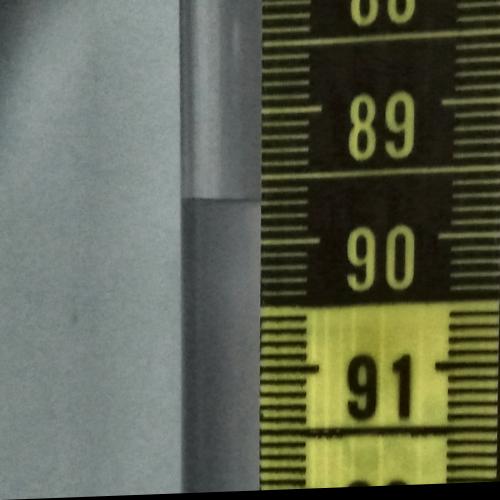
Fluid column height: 89.7 cm